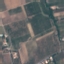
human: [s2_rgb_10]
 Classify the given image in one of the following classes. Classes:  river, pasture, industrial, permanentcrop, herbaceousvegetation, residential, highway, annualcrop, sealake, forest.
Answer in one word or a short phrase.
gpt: PermanentCrop